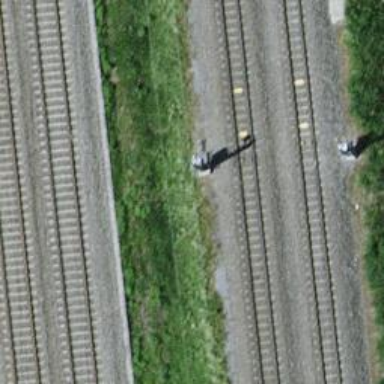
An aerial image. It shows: Railway signal.